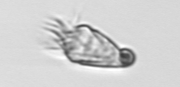
Label: Paratontonia_gracillima